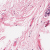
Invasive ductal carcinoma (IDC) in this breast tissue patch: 0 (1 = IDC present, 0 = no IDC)